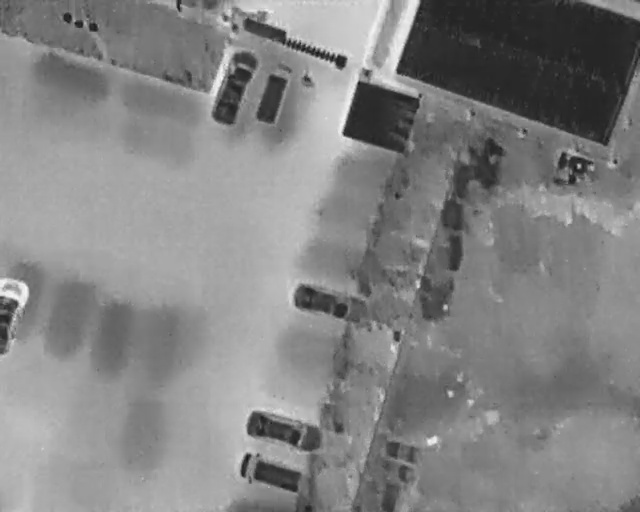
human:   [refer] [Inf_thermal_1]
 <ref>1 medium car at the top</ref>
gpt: <box>[[30, 13, 42, 20, 19]]</box>